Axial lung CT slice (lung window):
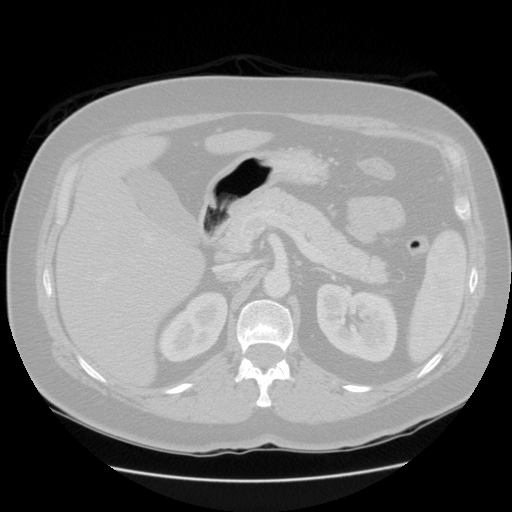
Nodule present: no